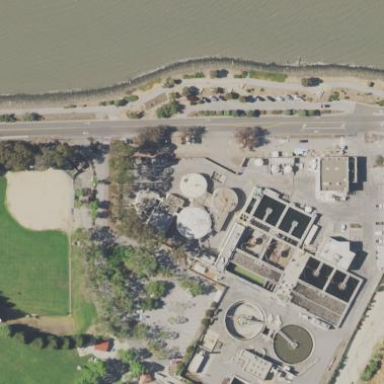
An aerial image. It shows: Wastewater plant surrounded by fence.